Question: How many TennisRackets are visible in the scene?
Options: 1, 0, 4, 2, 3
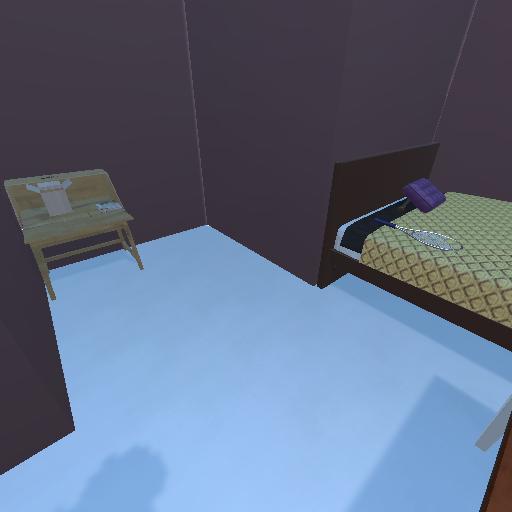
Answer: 1